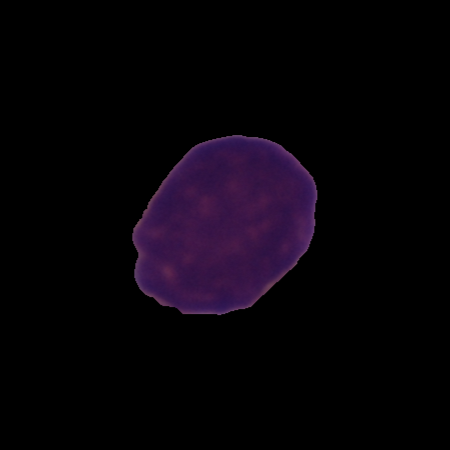
Label: cancer